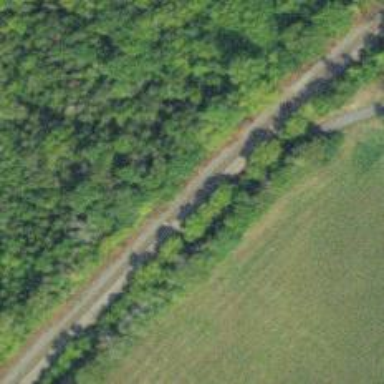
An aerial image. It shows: Railway track.